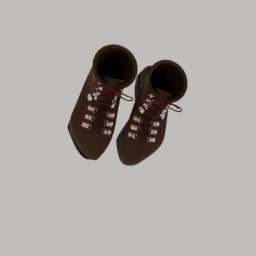
Label: people